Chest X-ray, PA view. Patient: 63 years old, sex M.
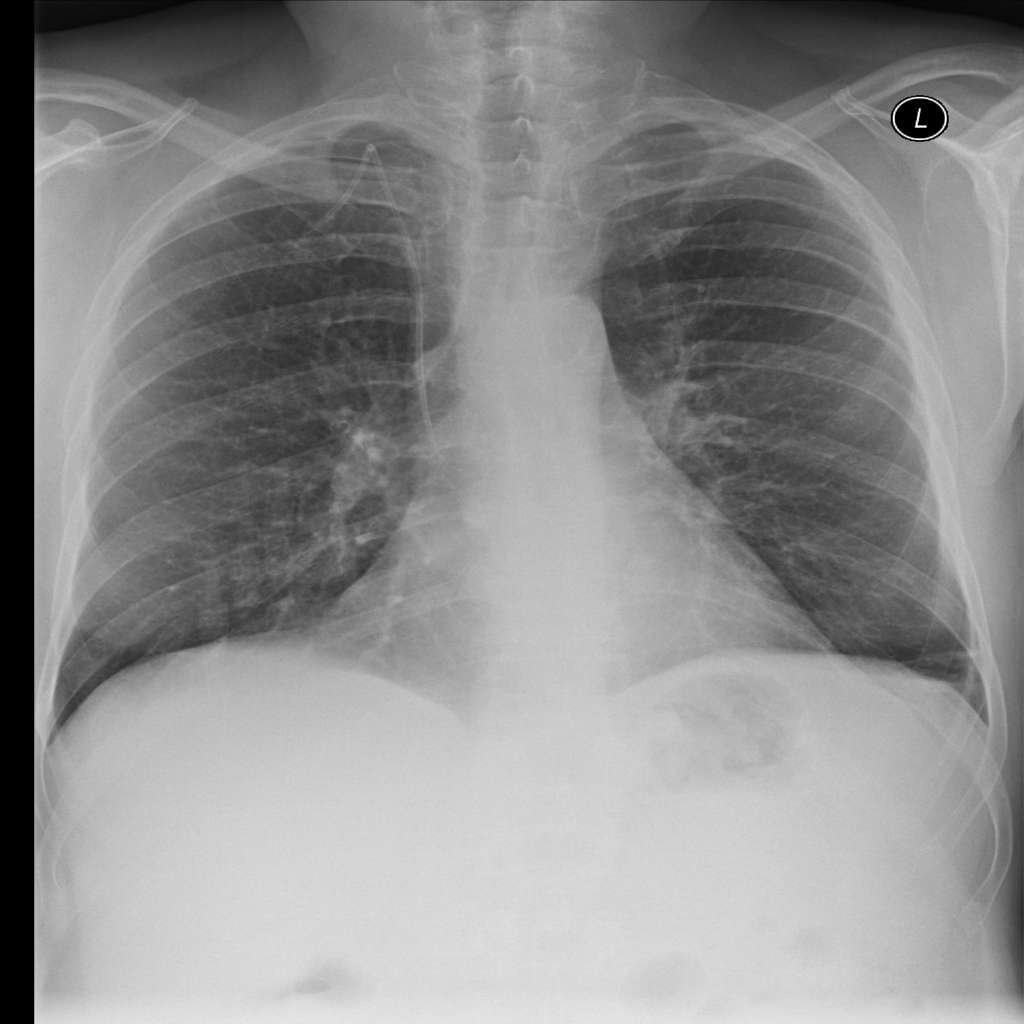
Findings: Infiltration